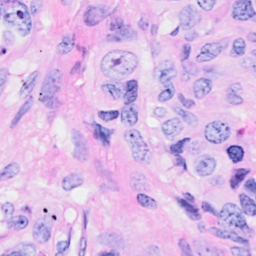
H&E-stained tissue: Breast